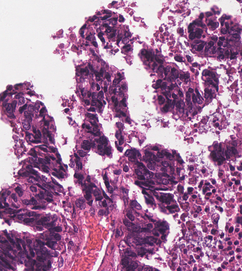
Tumor epithelial tissue: yes
Tumor-associated stroma tissue: yes
Normal tissue: no